Question: I am using infinite scroll directive and this is the code:
'''
angApp.directive('infiniteScroll', [
'$rootScope', '$window', '$timeout', function ($rootScope, $window, $timeout) {
return {
link: function (scope, elem, attrs) {
var checkWhenEnabled, handler, scrollDistance, scrollEnabled;
$window = angular.element($window);
scrollDistance = 0;
if (attrs.infiniteScrollDistance != null) {
scope.$watch(attrs.infiniteScrollDistance, function (value) {
return scrollDistance = parseInt(value, 10);
});
}
scrollEnabled = true;
checkWhenEnabled = false;
if (attrs.infiniteScrollDisabled != null) {
scope.$watch(attrs.infiniteScrollDisabled, function (value) {
scrollEnabled = !value;
if (scrollEnabled && checkWhenEnabled) {
checkWhenEnabled = false;
return handler();
}
});
}
handler = function () {
var elementBottom, remaining, shouldScroll, windowBottom;
console.log($window);
windowBottom = $window.height() + $window.scrollTop();
elementBottom = elem.offset().top + elem.height();
remaining = elementBottom - windowBottom;
shouldScroll = remaining <= $window.height() * scrollDistance;
if (shouldScroll && scrollEnabled) {
if ($rootScope.$$phase) {
return scope.$eval(attrs.infiniteScroll);
} else {
return scope.$apply(attrs.infiniteScroll);
}
} else if (shouldScroll) {
return checkWhenEnabled = true;
}
};
$window.on('scroll', handler);
scope.$on('$destroy', function () {
return $window.off('scroll', handler);
});
return $timeout((function () {
if (attrs.infiniteScrollImmediateCheck) {
if (scope.$eval(attrs.infiniteScrollImmediateCheck)) {
return handler();
}
} else {
return handler();
}
}), 0);
}
};
}
]);
'''
The problem with this code is sometimes it works sometimes it doesn't. If I do a hard refresh by pressing Ctrl + F5 it most certainly throws the below error.
This is the error:

I am using Firefox 29.0.1. What am I missing?
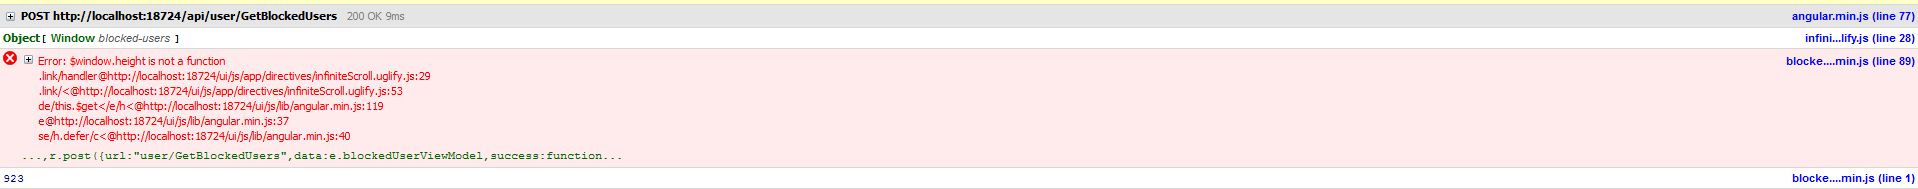
Answer: Normally this should work, but there might be some problem with requireJS. Using '$()' instead should ensure you are using Jquery. You might need the <URL> plug-in for requireJS since 'normally RequireJS loads and evaluates scripts in an undetermined order.'